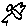
Label: bird